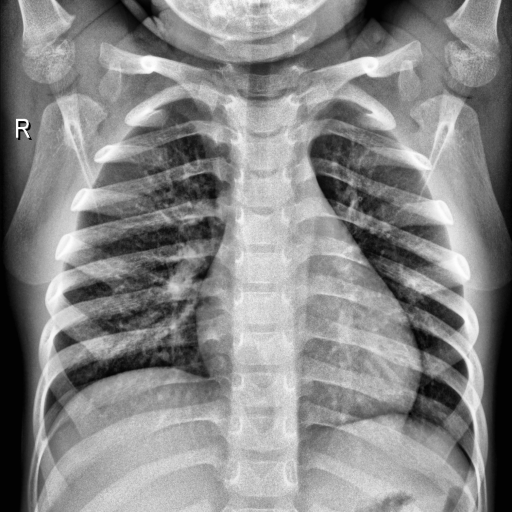
Finding: NORMAL